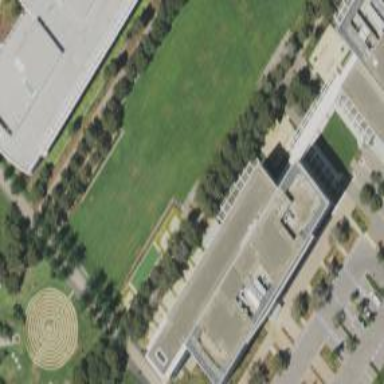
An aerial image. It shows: Office building.